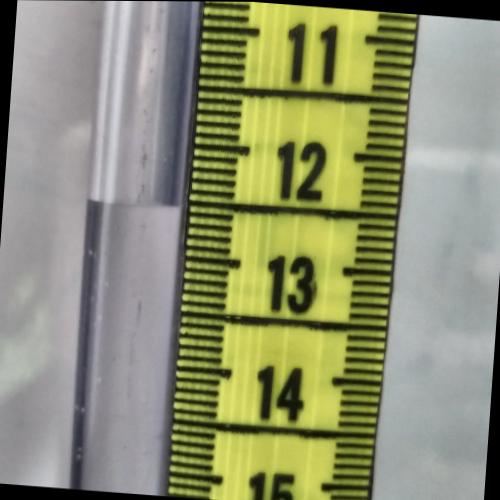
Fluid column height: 12.6 cm